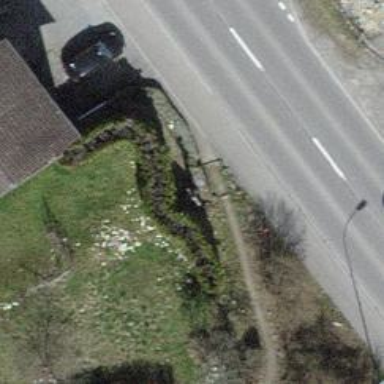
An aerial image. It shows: Wayside cross with historic significance.